Question: I am trying to filter a table of part numbers according to a user-defined value at a specific position.
see jsFiddle --> <URL>
The problem is that I'm allowing multiple conditions - not just ONE character at ONE position.
If you take a look at the fiddle you will see I use Table Sorter 2.0 Plugin which works great. But I also created a small table above that with 7 textboxes. Each of these textboxes represents a value of a part number in the table below.
''data-log'' = if the textbox is null the value is 0, else the value will be 1.
''data-val'' = the character position in the part number string.
Example: If the user types "07" into item# 2, then the script will need to filter the table where the part number has a "0" at character position 2 in the string, and "7" at character position 3 in the string
Most filters will search the ENTIRE string for a "07", but I need this to be specific to its position.
I also need it so that when the user also types in "L" into item#7 that the script will filter the part numbers where "07" are at char positions 2,3 AND where "L" is at char position 11 in the string.
Here's the main function I'm trying to deal with:
'''
$('.modx').keyup(function() {
//I emtpy the "values" array and "position" array
arrval = [];
arrpos = [];
//Whatever textbox the user types in must indicate there is a value
$(this).attr('data-log', '1');
//I create an array of user input values and their positions
$('.modx').each(function() {
if ($(this).attr('data-log') == 1) {
arrval.push($(this).val());
arrpos.push($(this).attr('data-val'));
} else {}
});
/* THIS IS WHERE IM STUCK...Using the "values" array and "position" array,
check each part number where all values and positions are true.
I CANNOT COME UP WITH THE LOGIC HERE... */
});
'''
I might be approaching this completely the wrong way. If so, I'd love to hear any other methods, or if you can think of the logic I could apply at the end of this keyup function that would be awesome too.

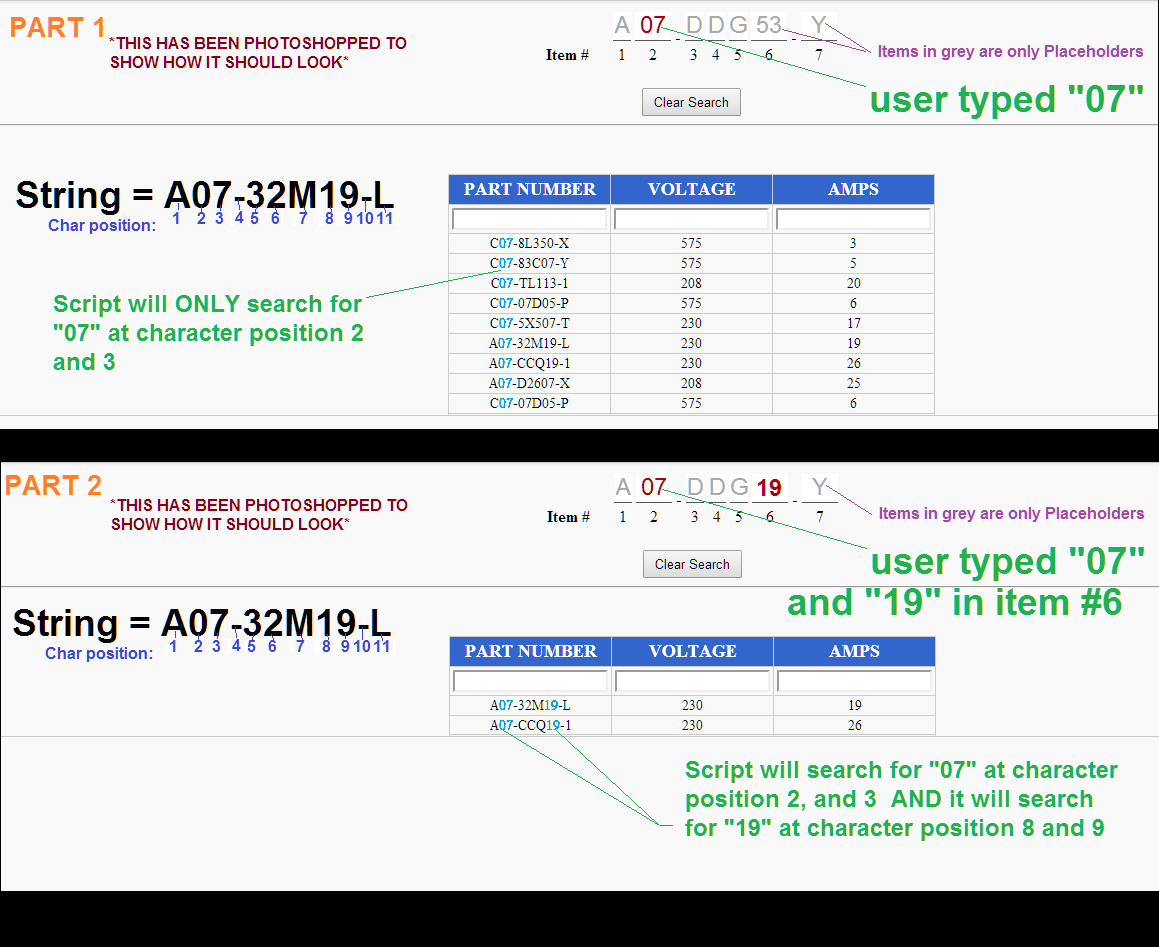
Answer: It is a regex bases solution
Add an additional data-* attribute data-length to the second and 5th modx text fields as shown below
'''
<input type='text' data-log='0' data-val='1' tabindex='2' placeholder='03' class='size2 modx' id='item2' data-length="2"/>
....
<input type='text' data-log='0' data-val='7' tabindex='6' placeholder='53'class='size2 modx' id='item6' data-length="2"/>
'''
then
'''
var $modxs = $('.modx').keyup(function () {
var string = $modxs.map(function () {
var value = $.trim(this.value),
length = $(this).data('length') || 1;
while (value.length < length) {
value += '.';
}
return value;
}).get().join('');
string = string.replace(/(.{3})(.{5})(.{1})/, '$1-$2-$3');
var regex = new RegExp(string, 'i');
$('#partNumbers tbody tr').hide().filter(function () {
return regex.test($.trim($(this).children().first().text()))
}).show()
});
$('#clearBtn').click(function(){
$modxs.val('');
$('#partNumbers tbody tr').show()
})
'''
Demo: <URL>